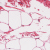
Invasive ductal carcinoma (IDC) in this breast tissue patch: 0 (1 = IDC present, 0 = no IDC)